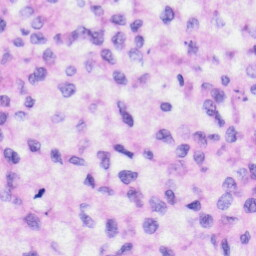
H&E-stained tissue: Liver